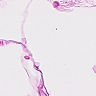
Metastatic tissue present: no